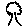
Label: tree